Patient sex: F
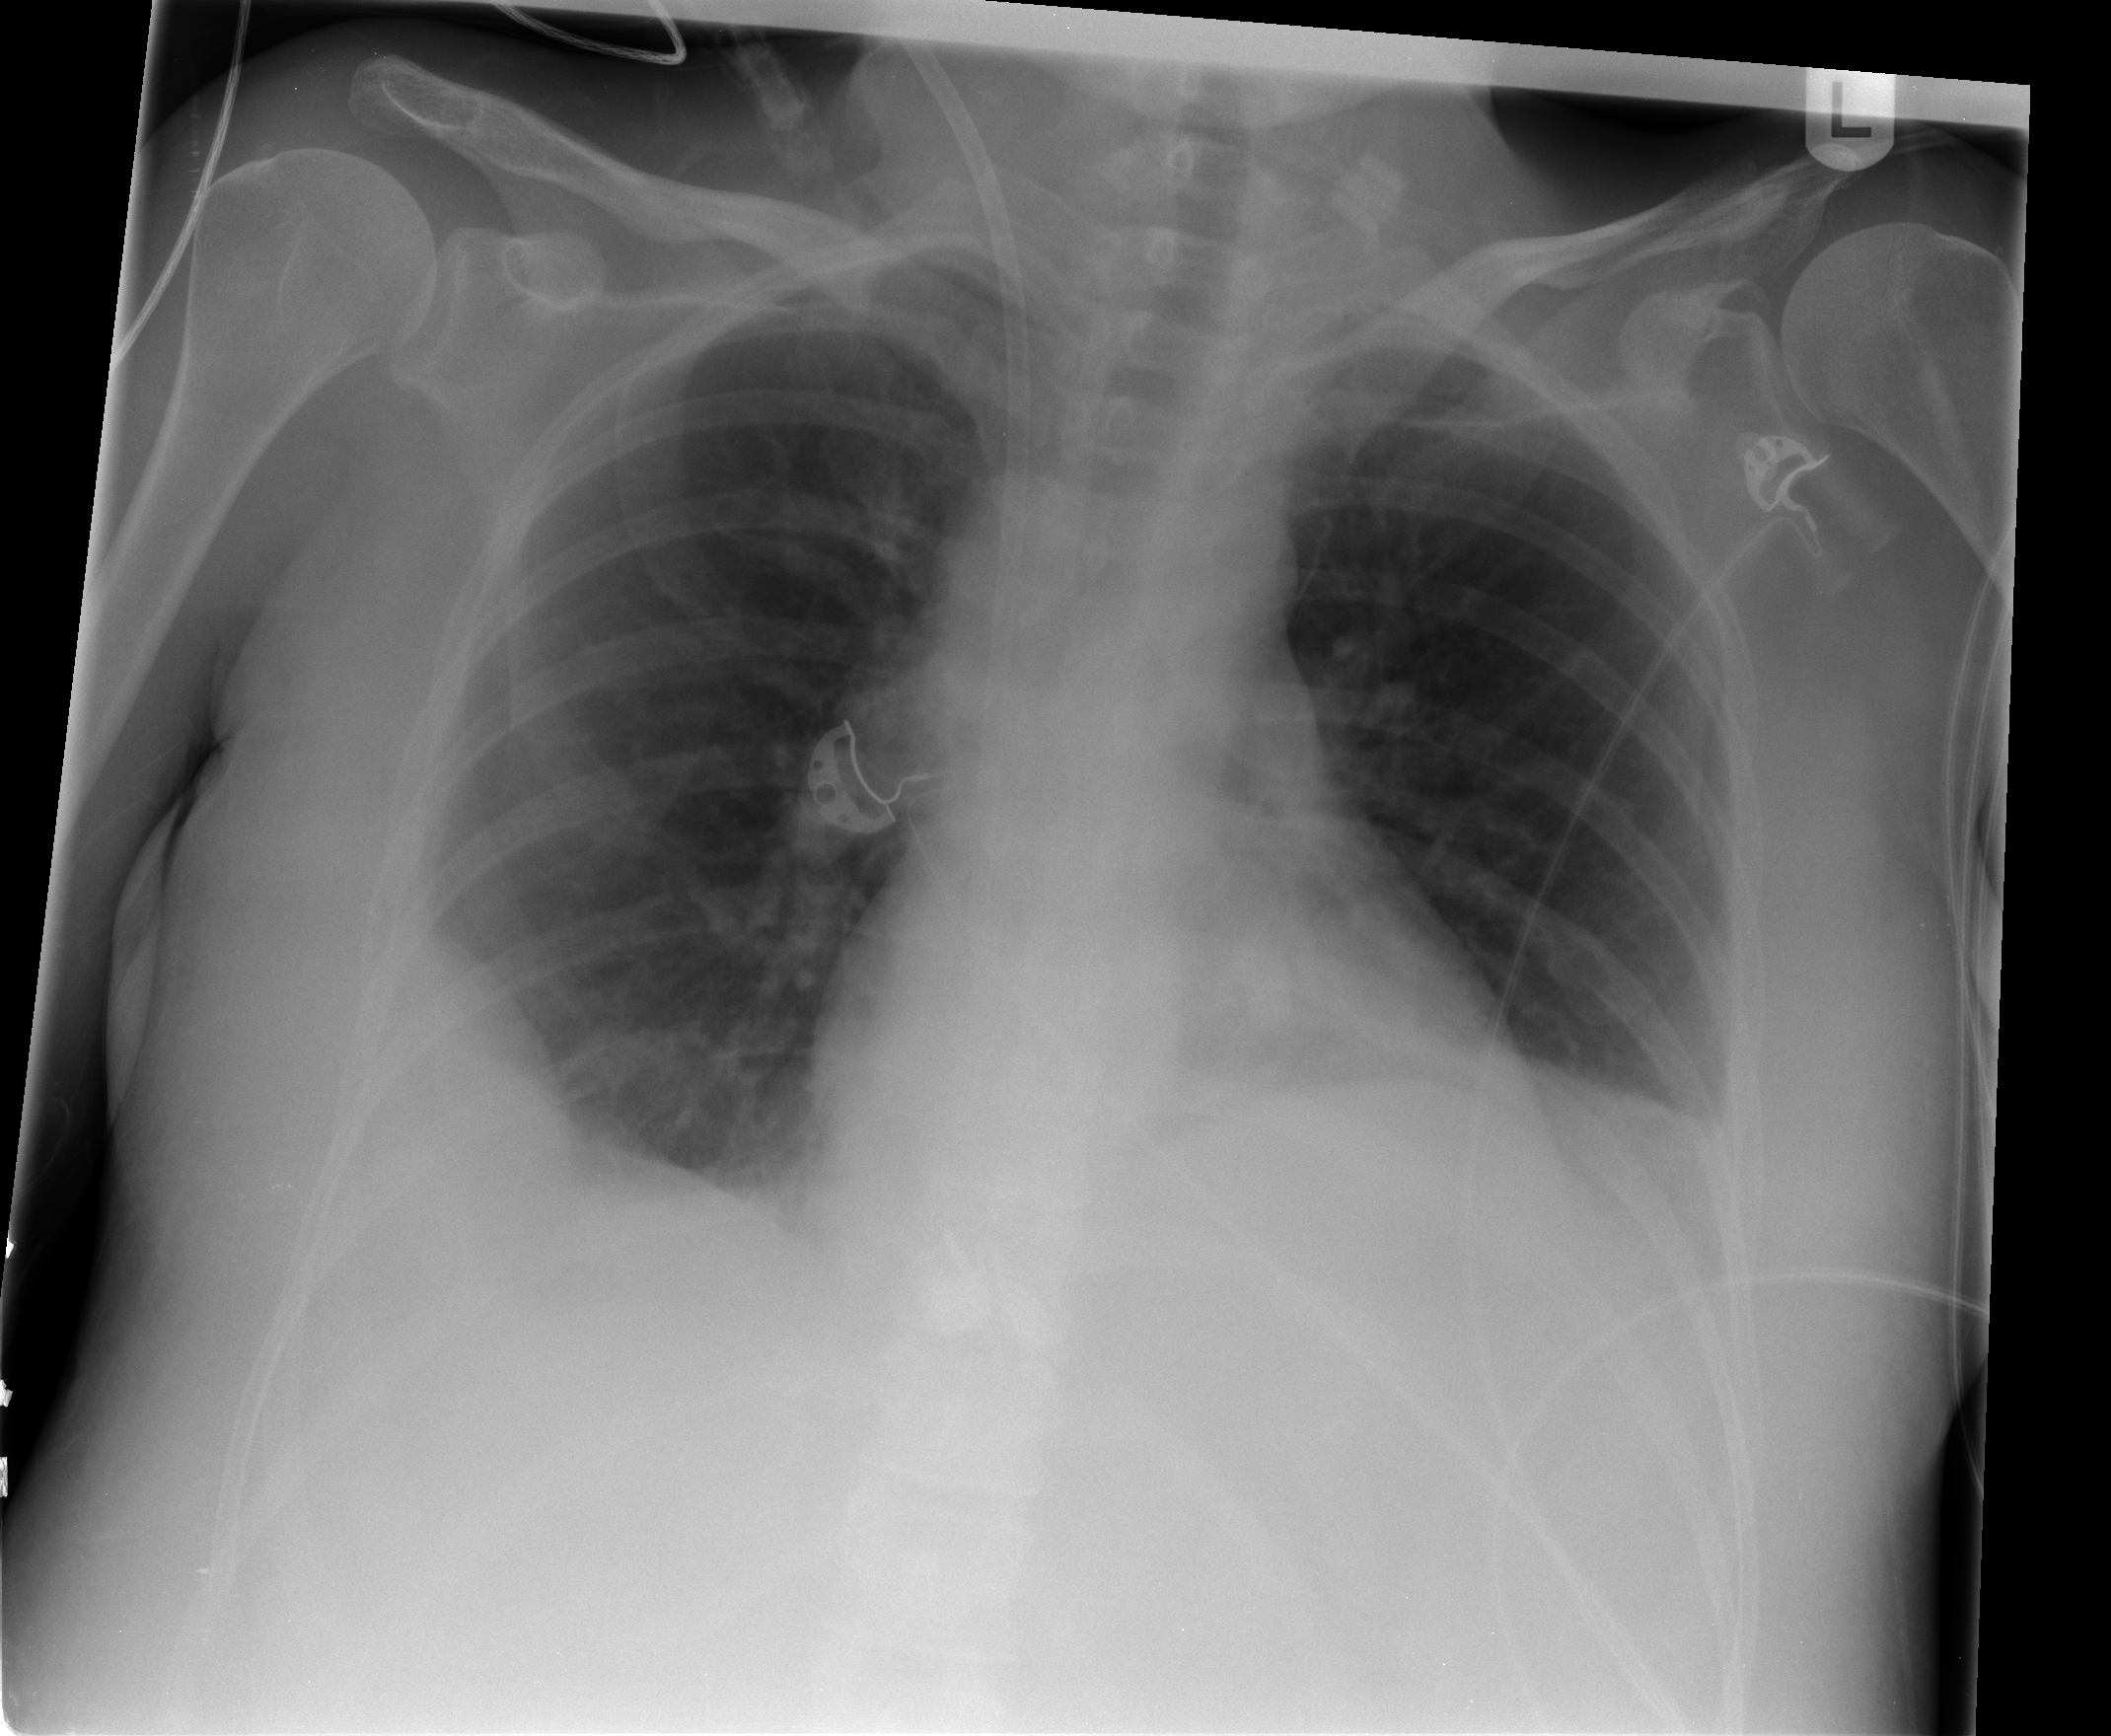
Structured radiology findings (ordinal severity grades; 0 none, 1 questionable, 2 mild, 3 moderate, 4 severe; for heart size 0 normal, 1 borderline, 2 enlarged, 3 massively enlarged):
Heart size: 0
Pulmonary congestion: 0
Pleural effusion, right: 2
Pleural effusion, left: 2
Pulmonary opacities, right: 0
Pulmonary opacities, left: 0
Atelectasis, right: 2
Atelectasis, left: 2